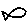
Label: fish